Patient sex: M
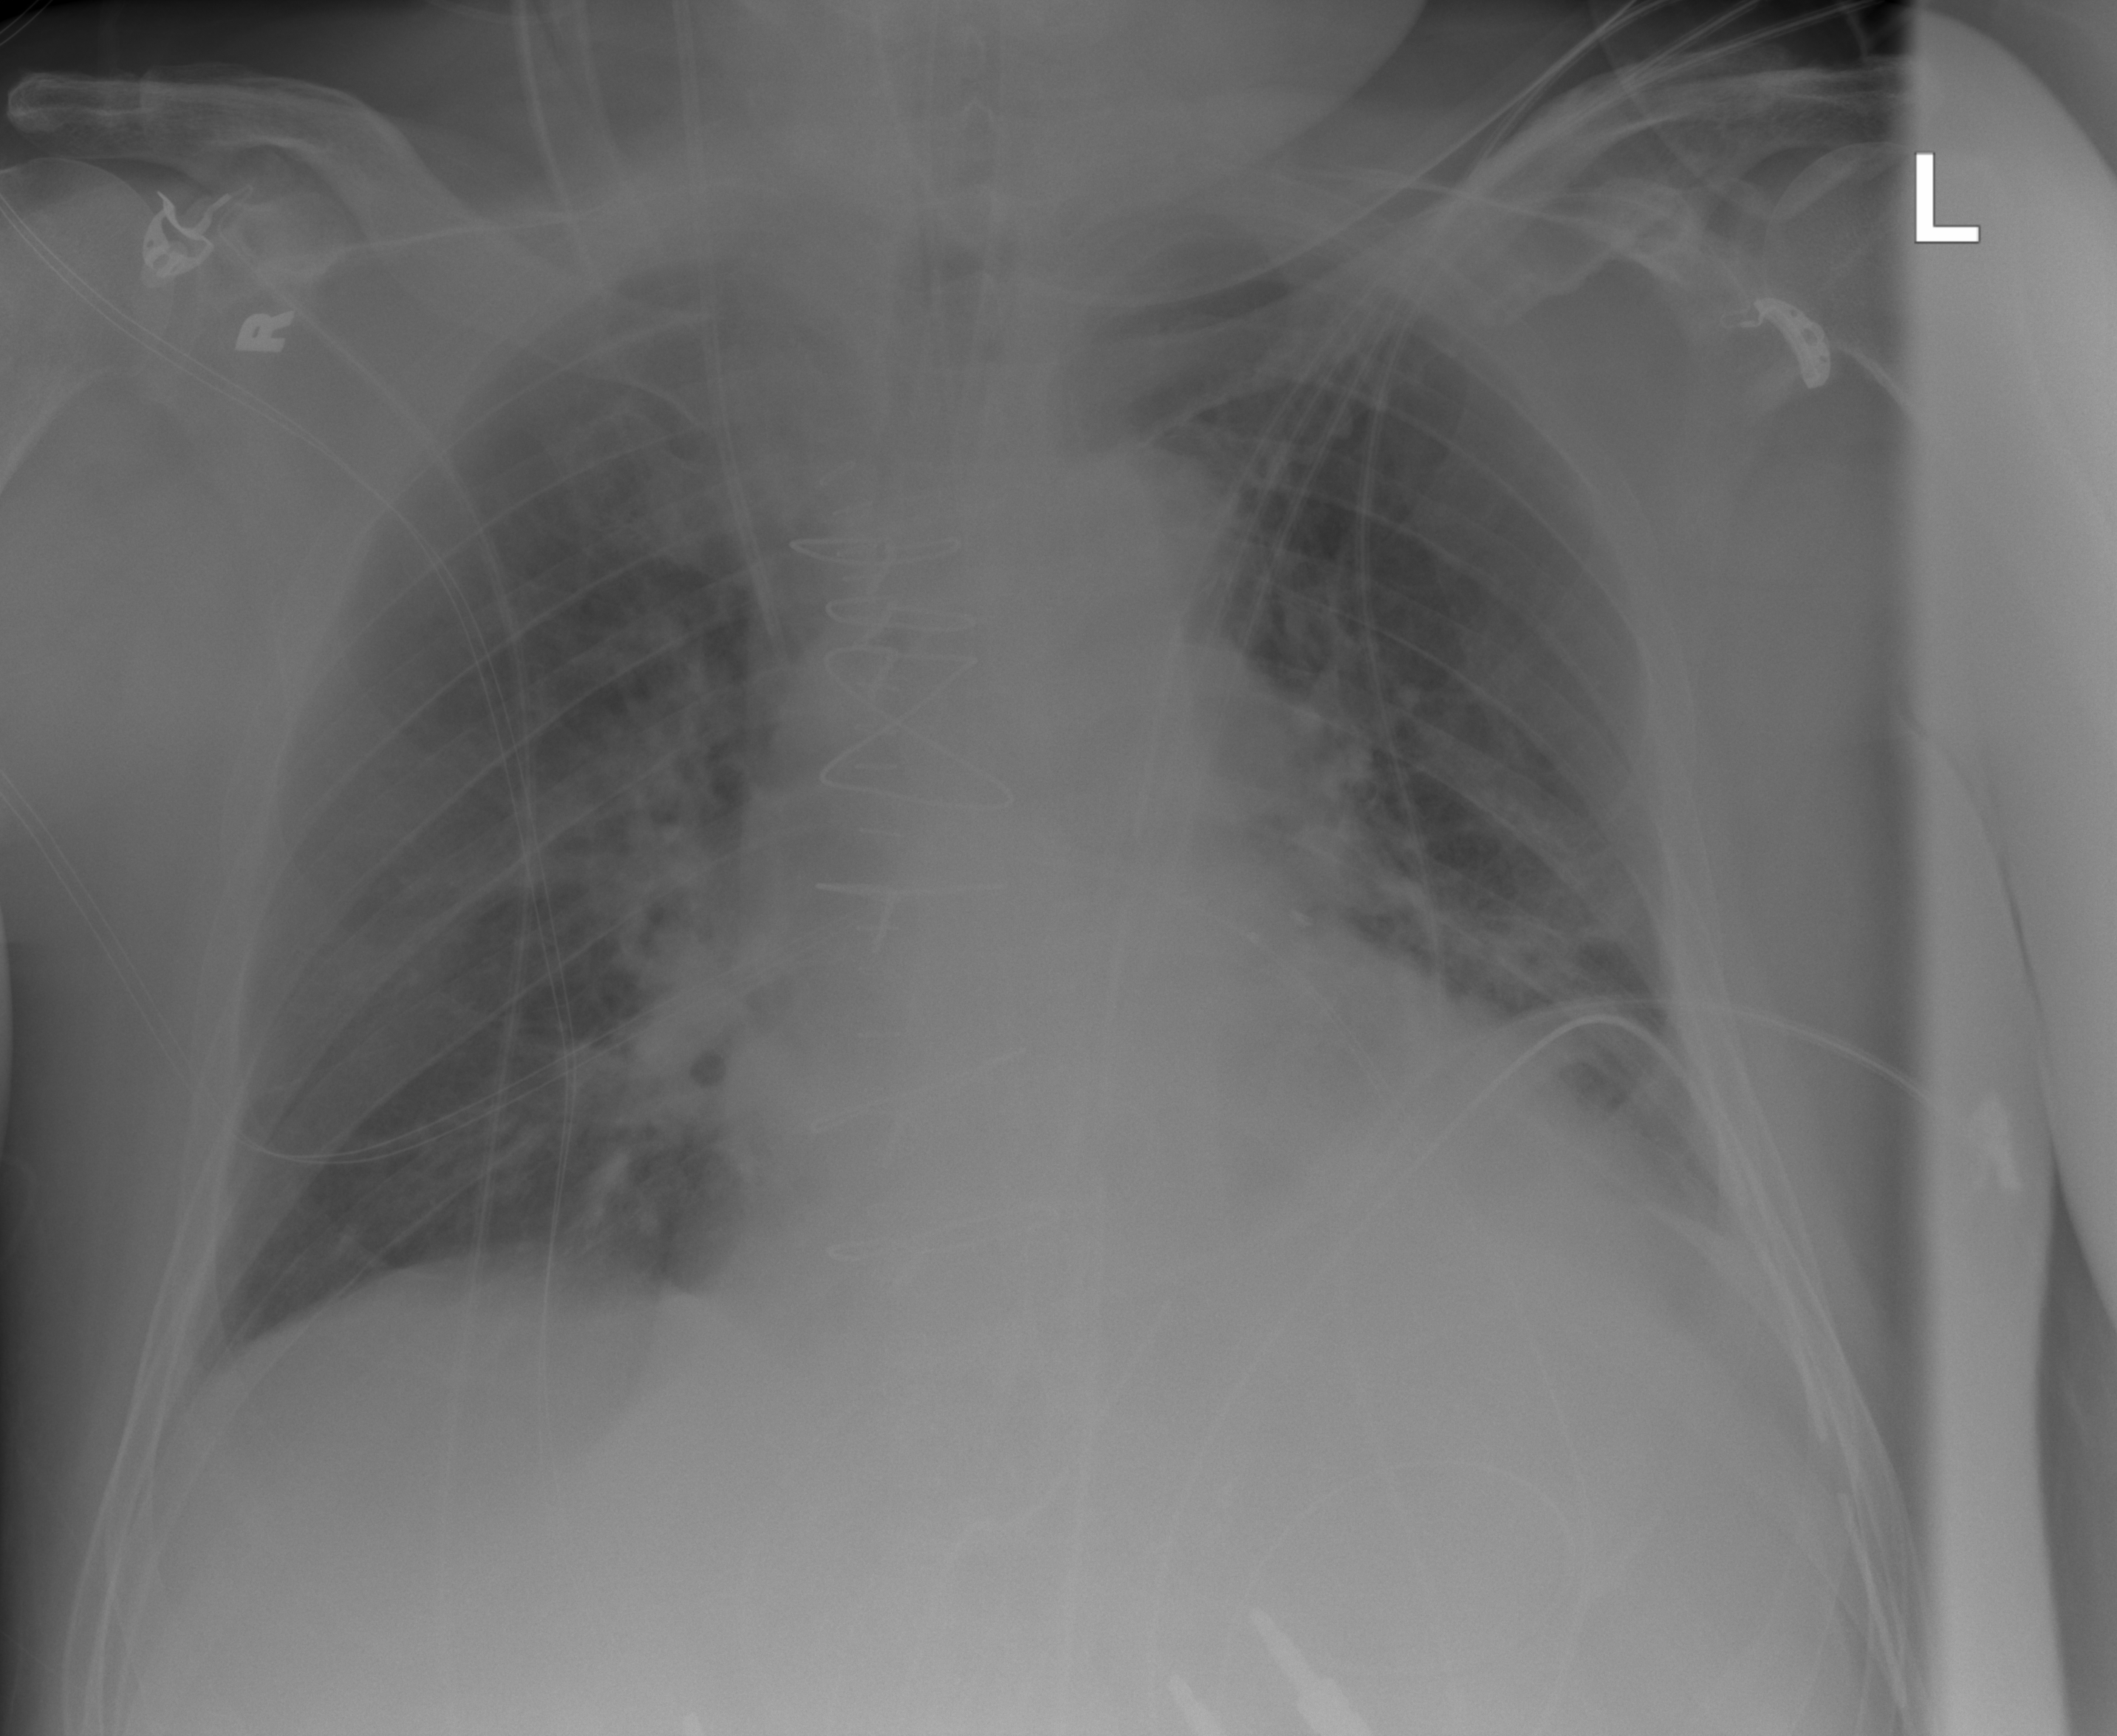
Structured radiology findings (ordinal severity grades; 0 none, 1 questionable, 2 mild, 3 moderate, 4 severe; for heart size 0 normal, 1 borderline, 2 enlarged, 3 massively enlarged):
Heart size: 2
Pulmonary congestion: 0
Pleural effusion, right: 1
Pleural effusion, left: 2
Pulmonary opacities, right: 0
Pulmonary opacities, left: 0
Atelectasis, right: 1
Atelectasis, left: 2